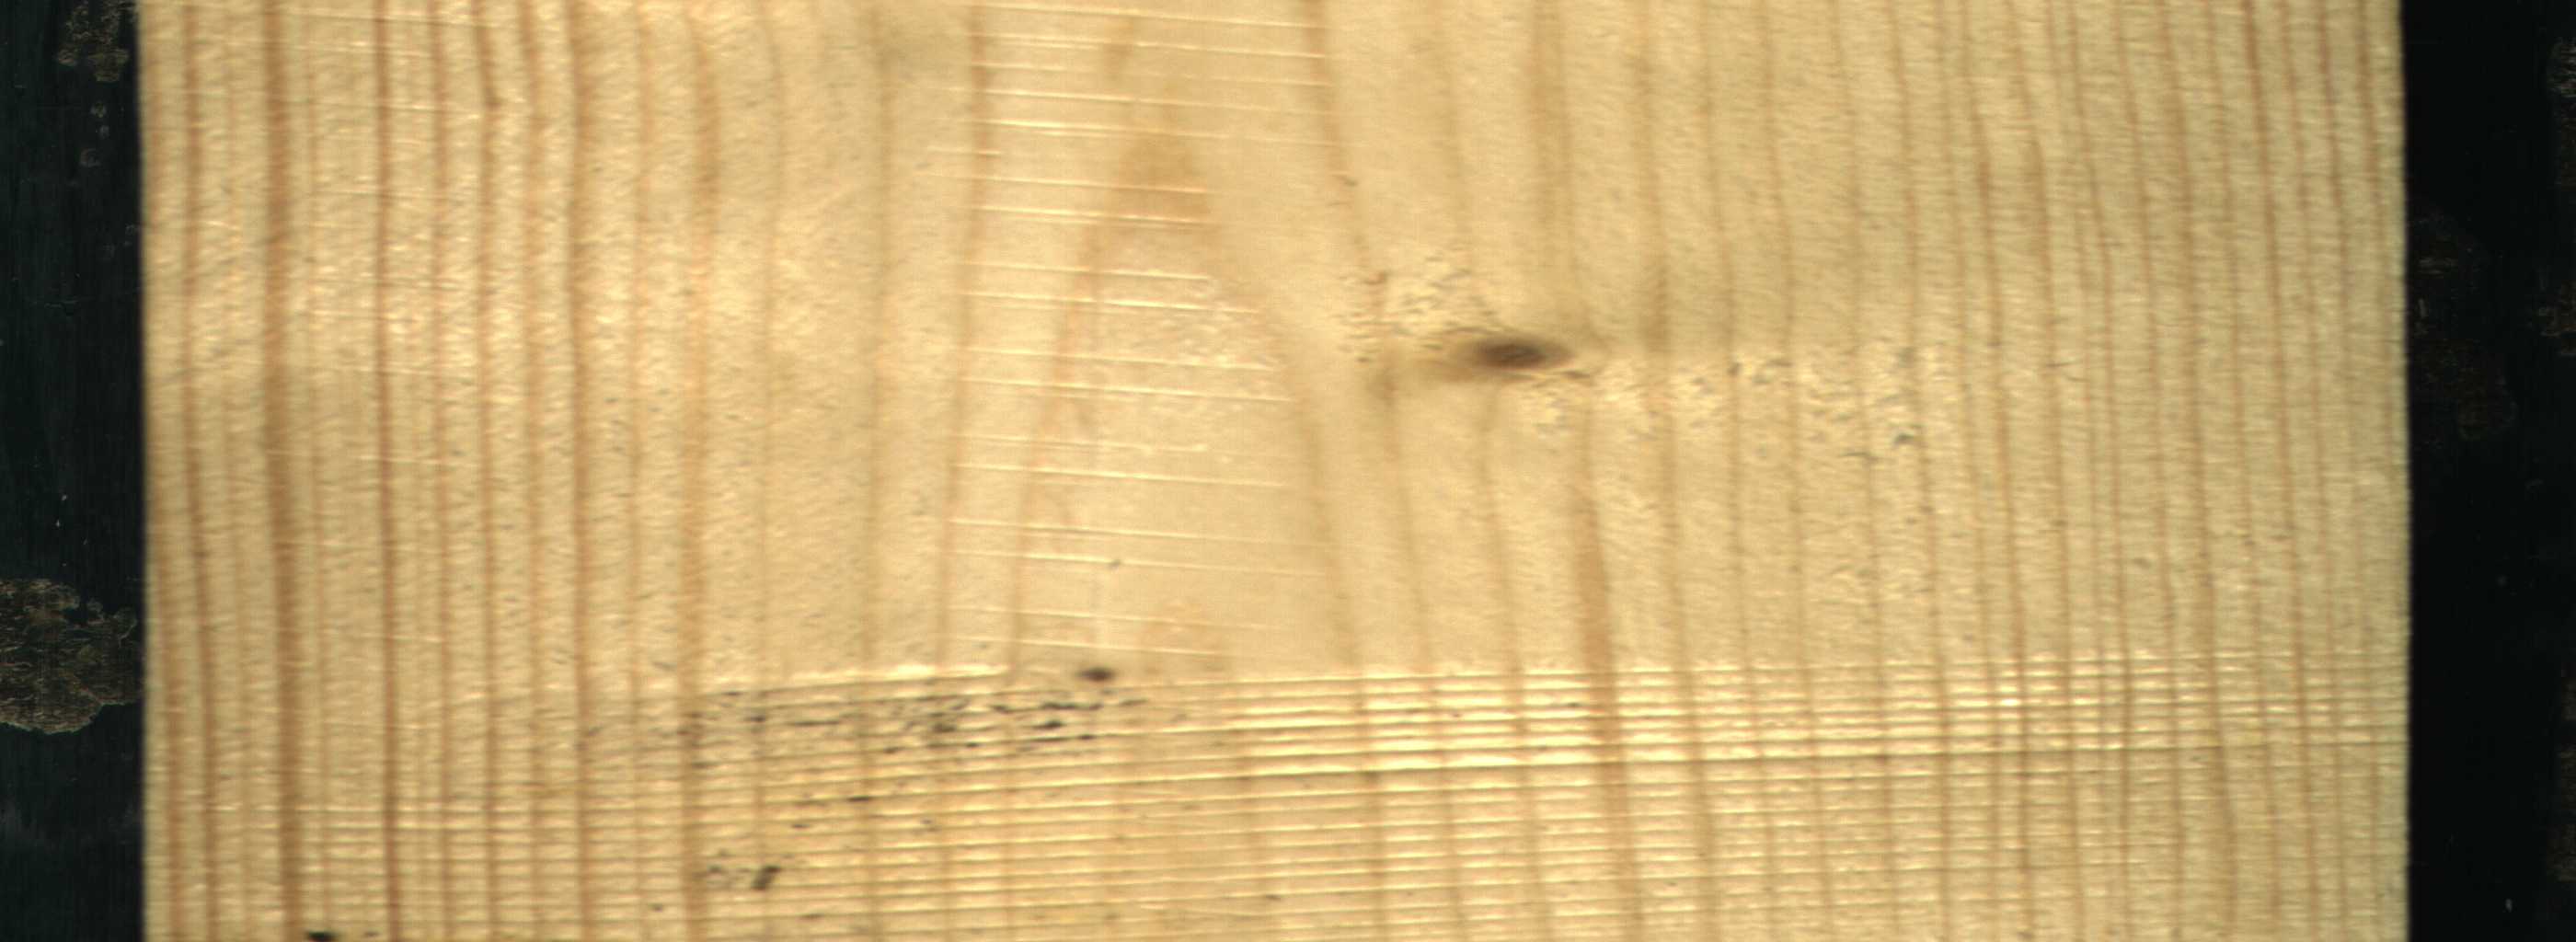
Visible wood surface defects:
Live_Knot